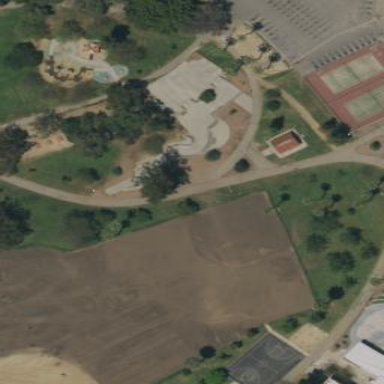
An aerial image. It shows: Concrete pitch for leisure land activities.